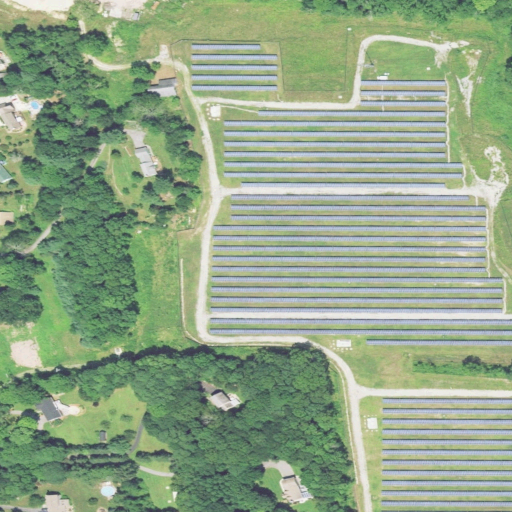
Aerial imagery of mountain in Connecticut named Pigeon Hill containing low intensity development, mixed forest, deciduous forest, pasture, medium intensity development, open development, shrub, cultivated crops, and grassland